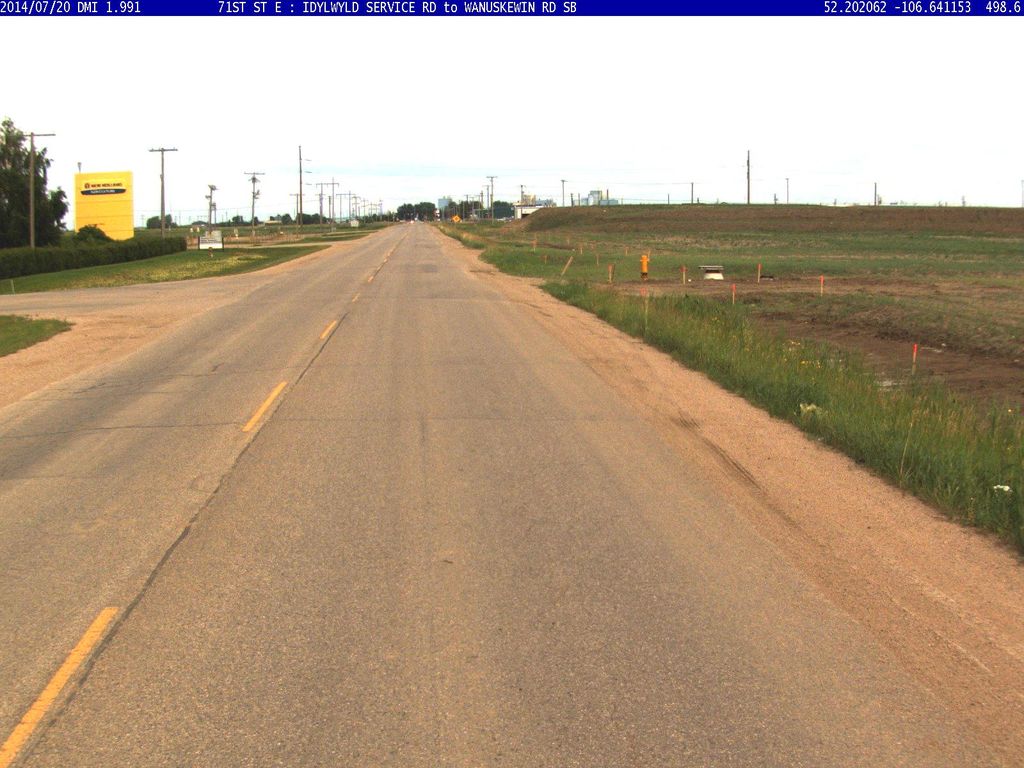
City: saskatoon